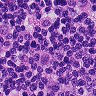
Metastatic tissue present: yes